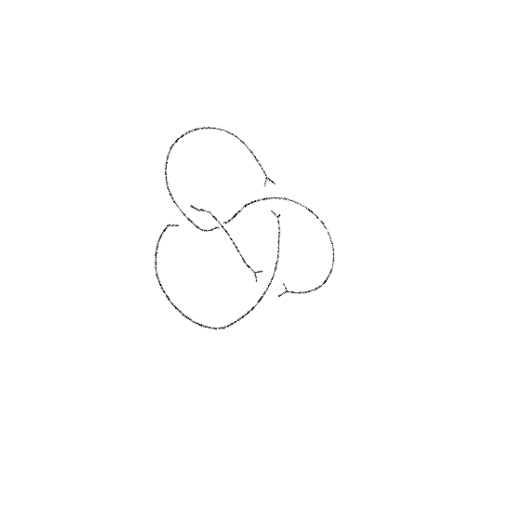
Crossing number: 4